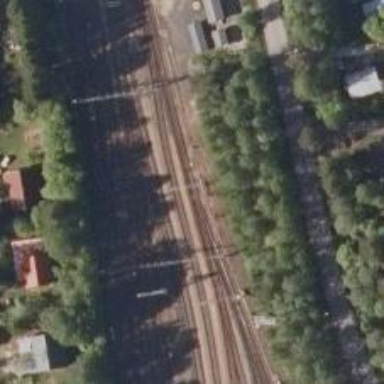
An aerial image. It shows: Rail yard with electrified contact lines for railway operations.